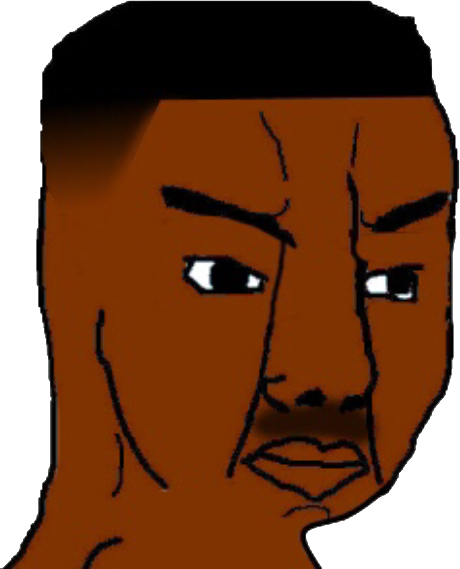
Label: 5_Poljak